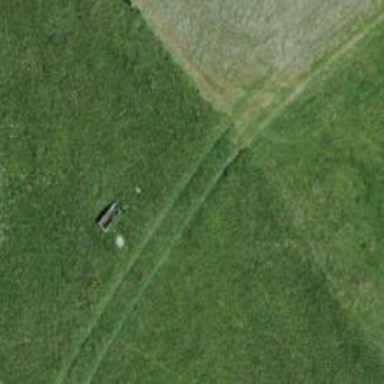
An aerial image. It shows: Grass track with grade3 surface.